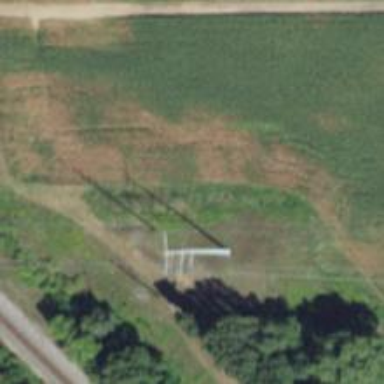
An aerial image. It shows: Power pole.